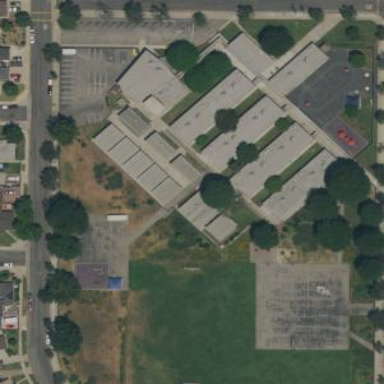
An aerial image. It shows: School.